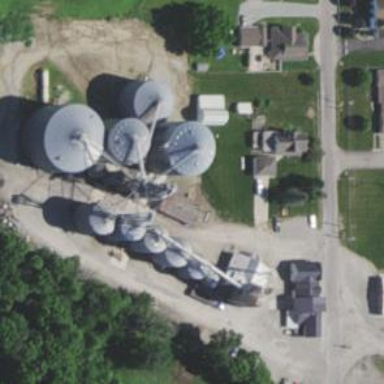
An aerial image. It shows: Silo.